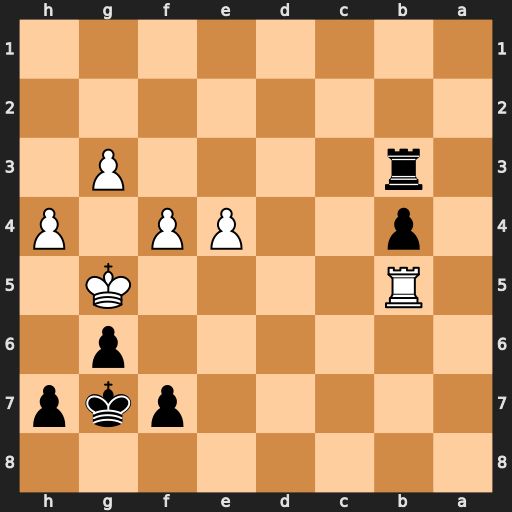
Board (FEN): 8/5pkp/6p1/1R4K1/1p2PP1P/1r4P1/8/8
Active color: b
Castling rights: -
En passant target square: -
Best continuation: Rxg3#